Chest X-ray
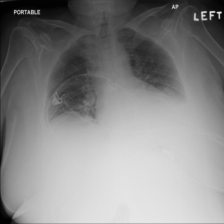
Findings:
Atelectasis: negative
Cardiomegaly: negative
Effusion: positive
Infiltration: positive
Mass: negative
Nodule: negative
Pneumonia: negative
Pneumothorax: negative
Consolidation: negative
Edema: negative
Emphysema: negative
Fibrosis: negative
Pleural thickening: negative
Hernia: negative